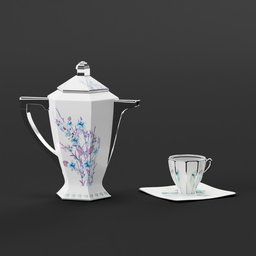
Label: tools